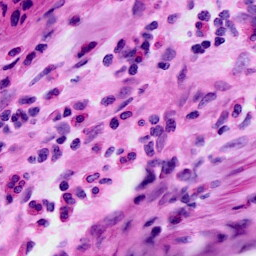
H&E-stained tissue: Cervix